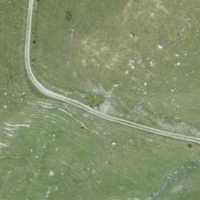
EUNIS habitat code: 26
Species observed at this site:
Saxifraga paniculata